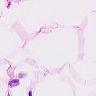
Metastatic tissue present: no